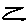
Label: zigzag